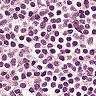
Metastatic tissue present: no